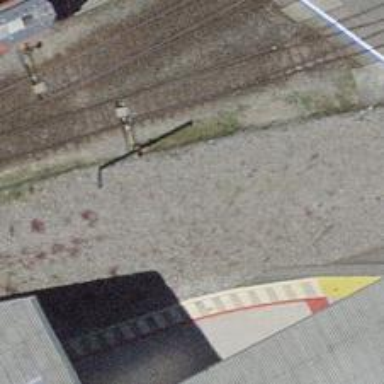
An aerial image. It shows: Abandoned railway yard with one track.